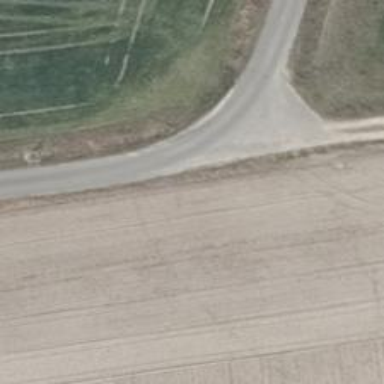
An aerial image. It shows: Unclassified road with asphalt surface.